Question: I have a custom a 'UITableViewCell' , it has two sections.(section contain one custom cell)
that's datasource from a NSArray object.
There is another 'NSArray', I want dynamic insert these data to section.
Maybe I can not express clearly in words.
I want to achieve the same effect as instagram, I will put a picture to help you understand
when the user comment, section will be dynamic insert one cell.
sorry my bad English.
Thanks all.
PS: may be can user the 'insertRowsAtIndexPath' method. but I dont know how use it!
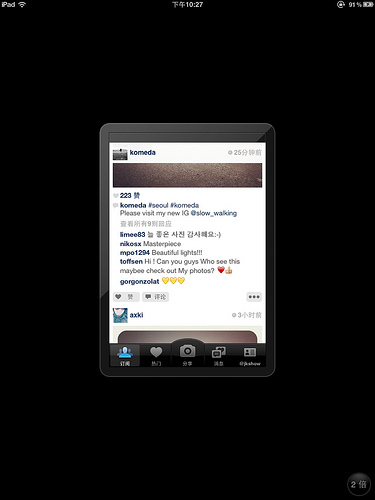
Answer: If I understood correctly 'insertRowsAtIndexPaths' is the right method for you.
First you need to update your array which contains the rows data (e.g: '[tableArray insertObject:newRowObject atIndex:newRowIndex];')
After that you need to ask the table to insert those rows:
'''
[tableArray insertRowsAtIndexPaths:[NSArray arrayWithObjects:[NSIndexPath indexPathForRow:newRowIndex inSection:newRowSection], nil] withRowAnimation:UITableViewRowAnimationLeft];
'''
When you call this the tableview will insert the row(s) and will call 'cellForRowAtIndexPath:' on the datasource, where you'll provide the new row data, as you do with all your other table cells.